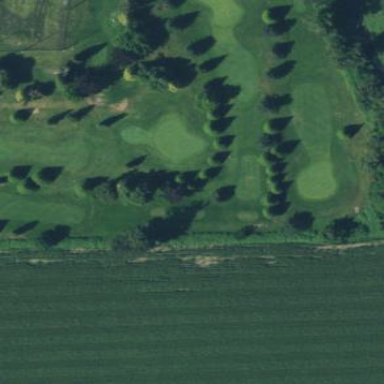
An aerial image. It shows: Rough grassy area used for golf.